高二 · 计数
(2020-河北正定中学高三) 现有一组数据如茎叶图所示, 若平均数为 115 , 且方差达到最小, 则 $m n$ 的值是 ( )

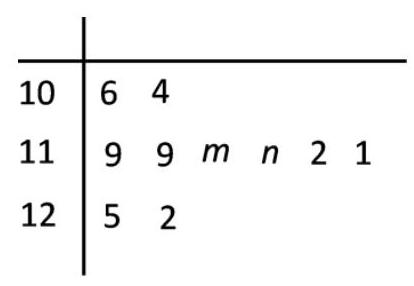
A. 27
B. 32
C. 35
D. 36
答案: D
解析:

【分析】由平均为 115 得到 $m+n=12$, 写出方差的表达式, 求出使方差最小时 $m, n$ 满足的关系, 从而求得 $m n$ 的值.
【详解】 $\because$ 数据的平均数为 $\frac{1}{10} \times(6+4+9+9+m+n+2+1+5+2+200+660+240)=115$,

$\therefore m+n=12$, 要使方差最小, 则

$(110+m-115)^{2}+(110+n-115)^{2}=(m-5)^{2}+(n-5)^{2} \geq \frac{(m-5+n-5)^{2}}{2}=2$,

当且仅当 $m-5=n-5$, 即 $m=n=6$ 时取等号, 此时方差最小, $m n=36$

【点睛】本题考查对茎叶图、平均数和方差的概念, 考查逻数据处理能力, 求解时注意基本不等式的运用.